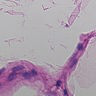
Metastatic tissue present: no